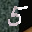
Label: 5